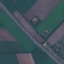
Label: Highway